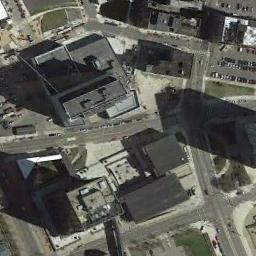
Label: commercial_area